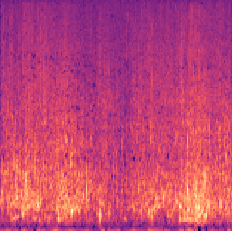
Sound class: Sea waves